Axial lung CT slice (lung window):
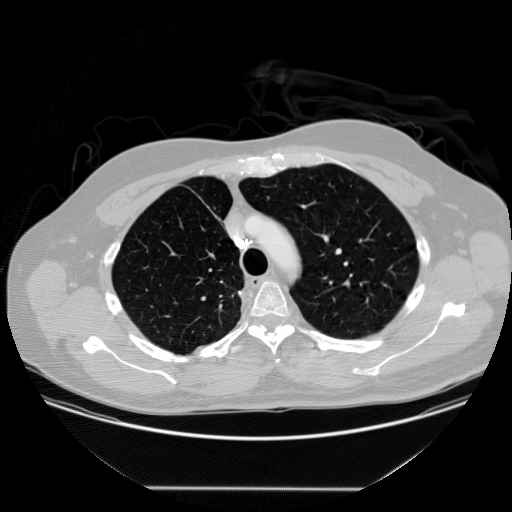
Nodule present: no